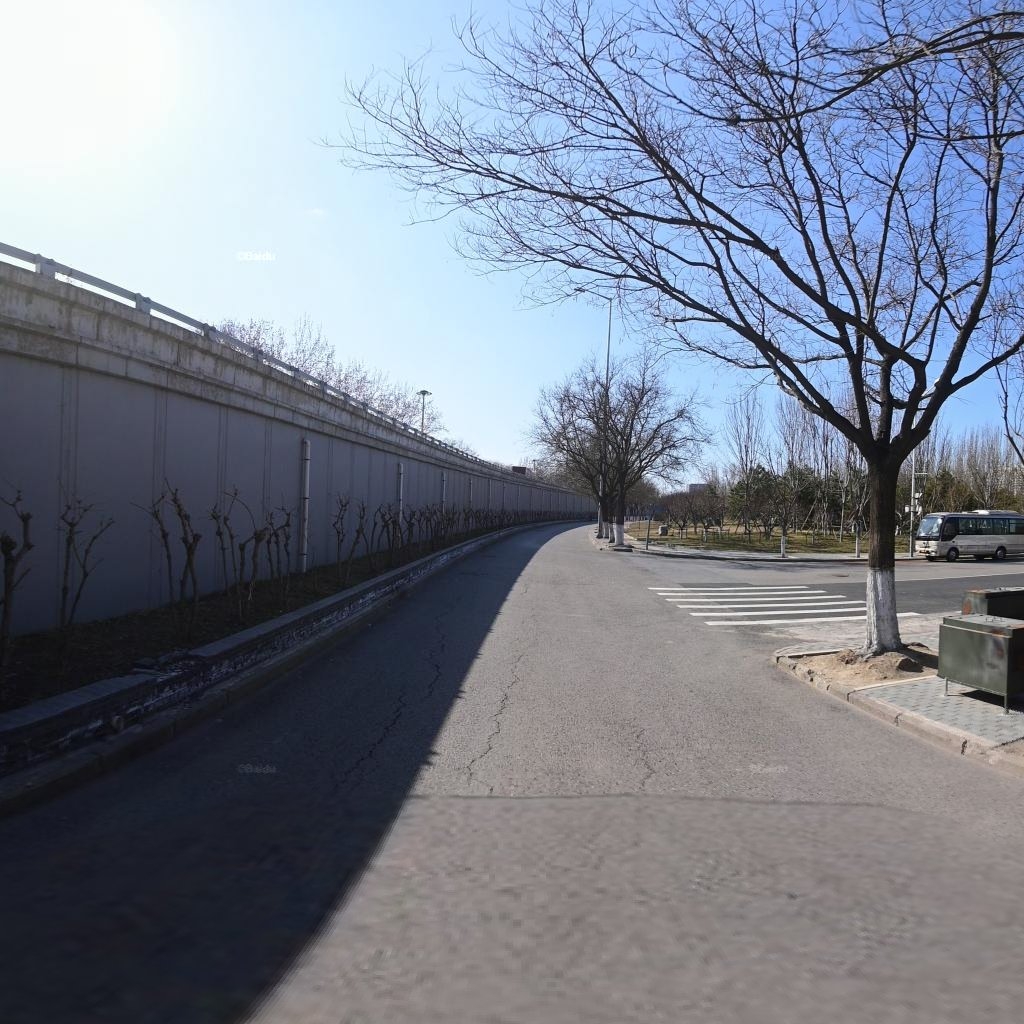
Region: Chaoyang
Road damage annotations: longitudinal crack, longitudinal crack, longitudinal crack